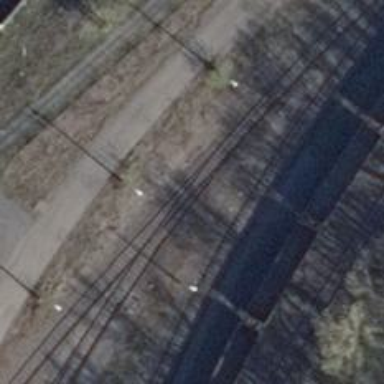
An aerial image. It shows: Railway switch.